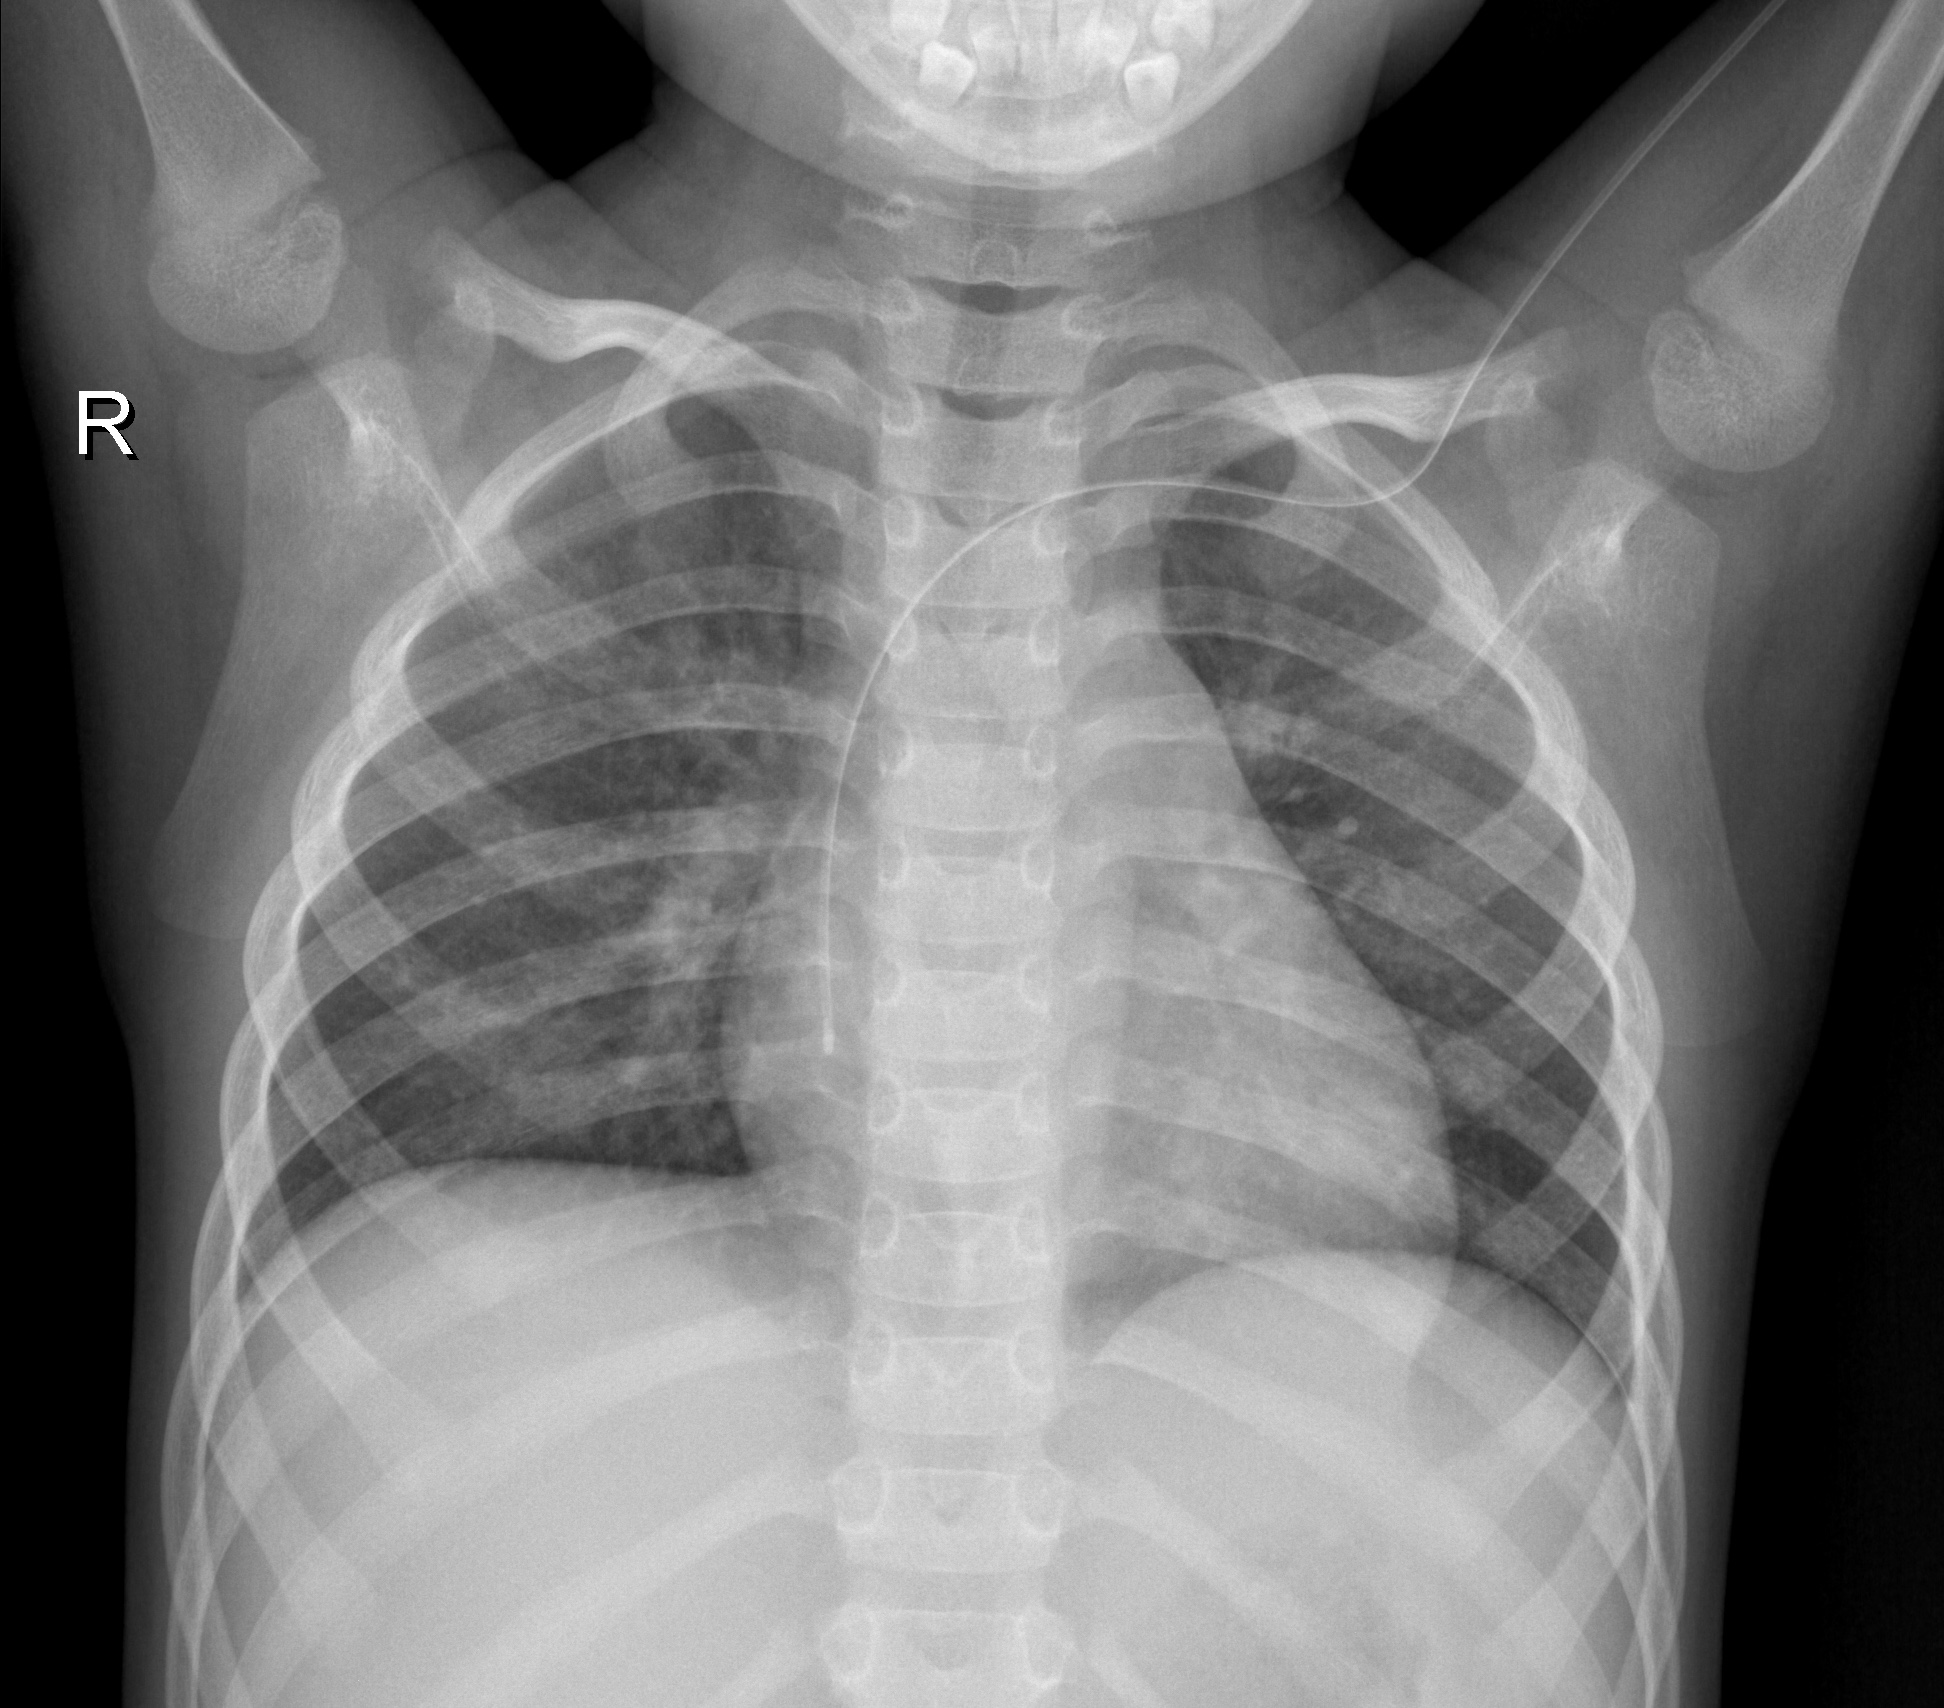
Diagnosis: NORMAL